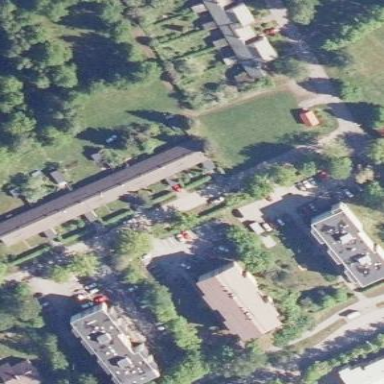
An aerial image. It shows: Terrace building.